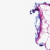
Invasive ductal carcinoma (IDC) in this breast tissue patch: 0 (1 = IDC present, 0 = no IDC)